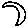
Label: moon